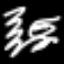
Label: squiggle